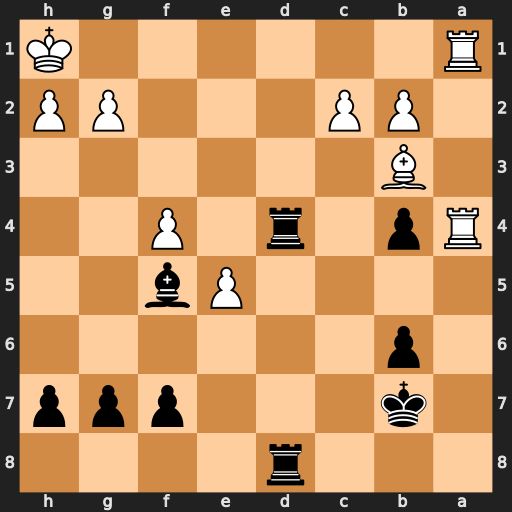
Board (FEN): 3r4/1k3ppp/1p6/4Pb2/Rp1r1P2/1B6/1PP3PP/R6K
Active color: b
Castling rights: -
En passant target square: -
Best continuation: Rd1+ Rxd1 Rxd1#